Field crop: maize
Growth stage: 1
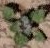
Species: chenopodium